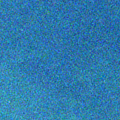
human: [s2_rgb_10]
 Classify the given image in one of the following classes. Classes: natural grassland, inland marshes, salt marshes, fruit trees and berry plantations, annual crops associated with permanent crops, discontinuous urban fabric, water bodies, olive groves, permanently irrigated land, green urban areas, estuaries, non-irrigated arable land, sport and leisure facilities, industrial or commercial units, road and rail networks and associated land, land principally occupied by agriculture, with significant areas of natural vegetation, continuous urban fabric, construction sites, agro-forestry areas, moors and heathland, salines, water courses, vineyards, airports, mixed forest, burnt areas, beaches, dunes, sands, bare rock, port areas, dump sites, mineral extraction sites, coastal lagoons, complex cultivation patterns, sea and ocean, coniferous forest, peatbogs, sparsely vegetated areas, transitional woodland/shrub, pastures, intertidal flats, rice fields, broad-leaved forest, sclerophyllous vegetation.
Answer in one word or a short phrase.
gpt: sea and ocean